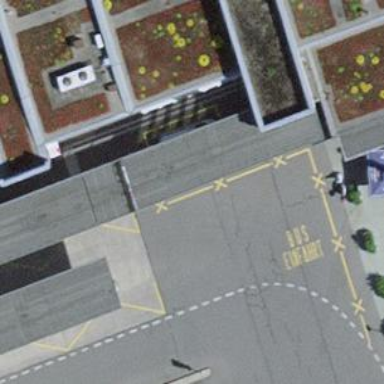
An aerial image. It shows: Taxi stand.